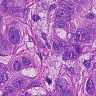
Metastatic tissue present: yes